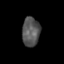
Tissue: skin
Cell type: Epithelial cells
Senescence score: 0.2845
Nuclear area (px): 505
Mean DAPI intensity: 85.824